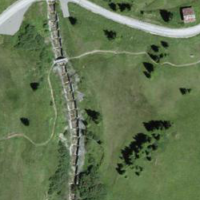
EUNIS habitat code: 26
Species observed at this site:
Hemaris tityus